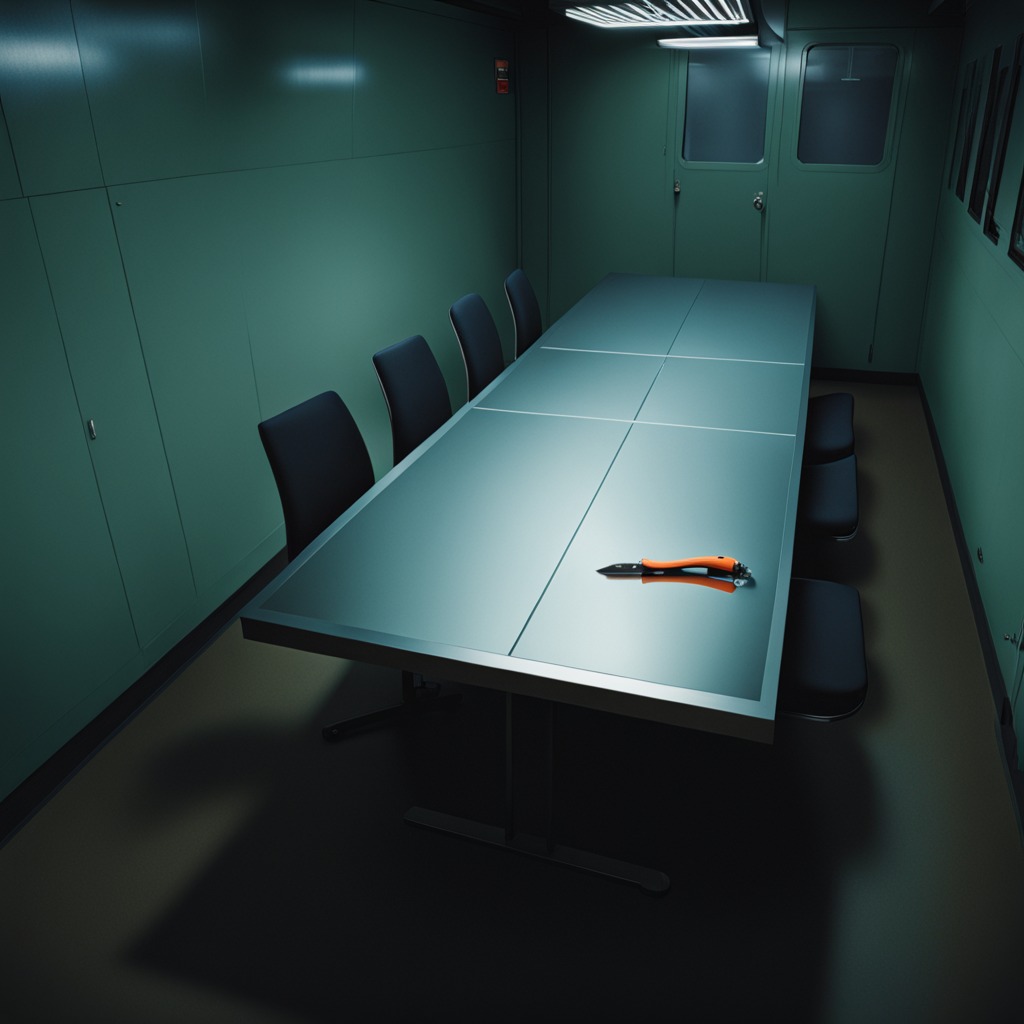
A utility knife is lying on a clean empty table in a railway signal maintenance room lit by harsh overhead fluorescents.